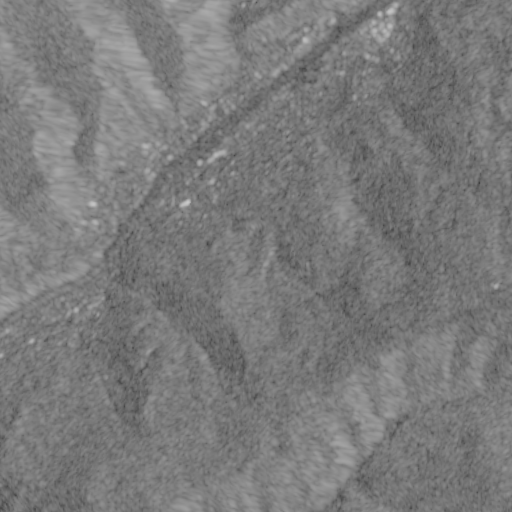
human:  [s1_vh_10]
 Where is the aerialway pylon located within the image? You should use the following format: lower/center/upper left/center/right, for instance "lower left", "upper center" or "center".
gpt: The aerialway pylon is located in the upper right of the image.
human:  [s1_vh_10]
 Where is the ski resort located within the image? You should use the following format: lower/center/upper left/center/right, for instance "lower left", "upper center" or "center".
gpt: The ski resort is located in the right of the image.
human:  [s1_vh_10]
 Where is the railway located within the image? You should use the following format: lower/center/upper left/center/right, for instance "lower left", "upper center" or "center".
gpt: The railway is located in the lower of the image.
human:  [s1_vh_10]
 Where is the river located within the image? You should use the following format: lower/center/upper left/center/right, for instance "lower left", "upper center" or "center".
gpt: The river is located in the upper right of the image.
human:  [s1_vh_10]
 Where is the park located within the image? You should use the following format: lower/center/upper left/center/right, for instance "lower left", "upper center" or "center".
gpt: There is no park in the image.

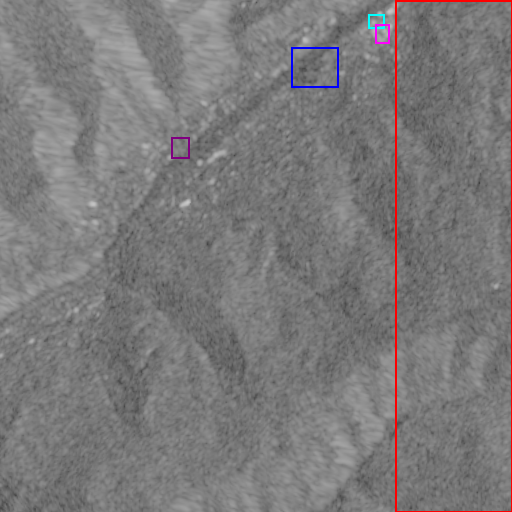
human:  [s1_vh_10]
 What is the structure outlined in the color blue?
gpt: The structure outlined in blue is a park.
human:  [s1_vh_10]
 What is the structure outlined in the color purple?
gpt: The structure outlined in purple is a parking lot.
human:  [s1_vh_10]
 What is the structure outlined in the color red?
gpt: The structure outlined in red is a ski resort.
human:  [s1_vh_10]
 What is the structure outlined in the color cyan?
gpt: The structure outlined in cyan is a building.
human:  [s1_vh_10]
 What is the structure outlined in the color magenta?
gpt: The structure outlined in magenta is a building.
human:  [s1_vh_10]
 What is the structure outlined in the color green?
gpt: There is no green outline.